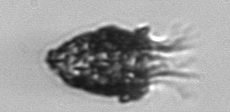
Label: Tintinnopsis